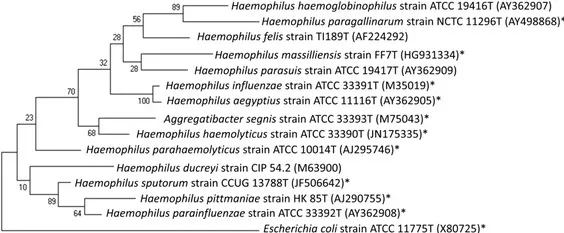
Phylogenetic tree showing the position of Haemophilus massiliensis strain FF7T relative to the most closely related type strains other type strains (type = T) within the genus Haemophilus. The GenBank accession numbers for 16S rRNA genes are indicated in parentheses. An asterisk marks strains that have a genome sequence in the NCBI database. Sequences were aligned using MUSCLE, and a phylogenetic tree inferred using the Maximum Likelihood method with Kimura 2-parameter model using the MEGA software. Numbers at the nodes are percentages of bootstrap values obtained by repeating the analysis 1,000 times to generate a majority consensus tree. Only bootstrap values equal to or greater than 70 % are displayed. The scale bar represents a rate of substitution per site of 1 %. Escherichia coli strain ATCC 11775T was used as outgroup.
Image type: chart (chart)